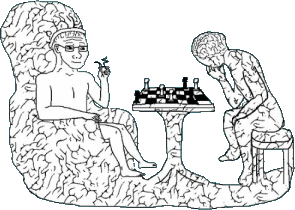
Label: 5_Brainiak